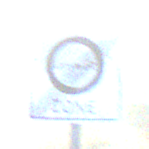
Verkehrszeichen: EndeUmweltzone
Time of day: Dawn
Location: Outdoor (Nature)
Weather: Clear
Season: NotSpecified
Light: Natural